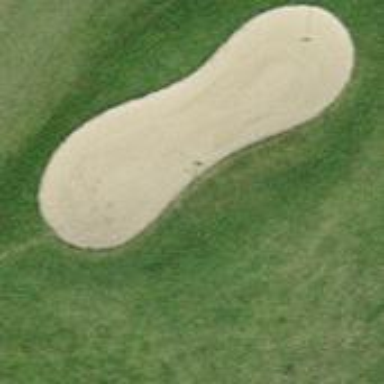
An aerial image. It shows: Golf bunker filled with natural sand.